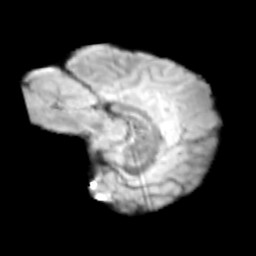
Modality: T2w
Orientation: sagittal
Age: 13
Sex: male
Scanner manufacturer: siemens
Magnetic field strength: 3 T
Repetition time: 3.8 s
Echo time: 0.07 s